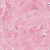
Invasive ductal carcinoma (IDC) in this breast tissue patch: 0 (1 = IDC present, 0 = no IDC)